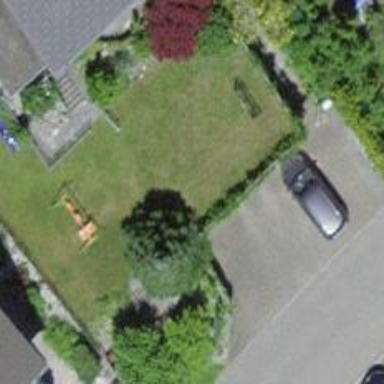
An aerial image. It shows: Garage.